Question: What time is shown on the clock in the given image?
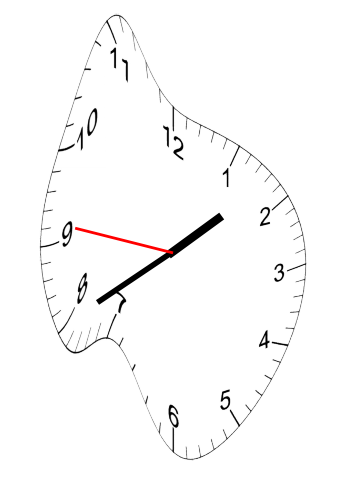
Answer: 01:39:46